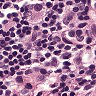
Metastatic tissue present: yes